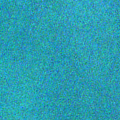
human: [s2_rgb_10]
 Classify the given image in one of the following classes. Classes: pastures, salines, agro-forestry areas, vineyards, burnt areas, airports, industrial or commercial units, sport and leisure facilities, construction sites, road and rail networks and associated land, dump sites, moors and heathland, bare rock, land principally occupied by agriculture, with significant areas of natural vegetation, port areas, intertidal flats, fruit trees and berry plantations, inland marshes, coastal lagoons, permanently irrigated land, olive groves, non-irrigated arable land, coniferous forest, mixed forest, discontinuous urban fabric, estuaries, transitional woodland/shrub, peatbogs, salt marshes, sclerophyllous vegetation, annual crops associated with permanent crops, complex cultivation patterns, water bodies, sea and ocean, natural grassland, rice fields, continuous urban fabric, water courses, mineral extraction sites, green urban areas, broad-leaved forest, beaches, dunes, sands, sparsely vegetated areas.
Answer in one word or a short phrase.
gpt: sea and ocean